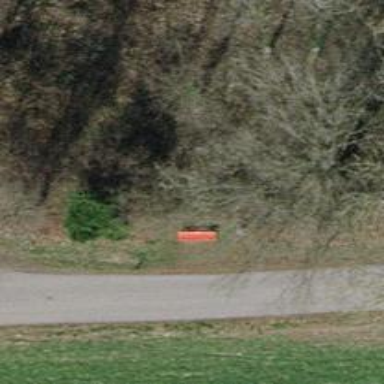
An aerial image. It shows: Red bench.